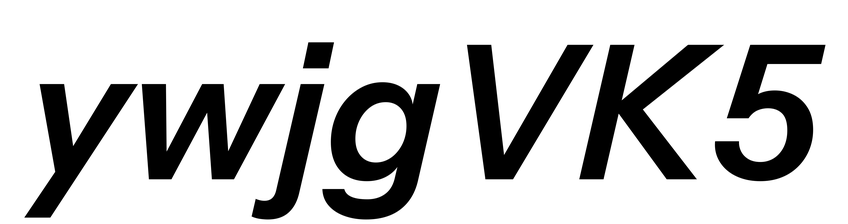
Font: InstrumentSans-Italic_SemiBold_Italic